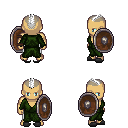
a pixel art fantasy rpg character, male body template, human, tanned skin, green robe, white pants, white short mohawk hairstyle, gray slippers, shield, four views (front, back, left, right), 2x2 character sprite sheet, small pixel art, hard edges, no anti-aliasing